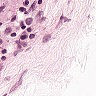
Metastatic tissue present: no